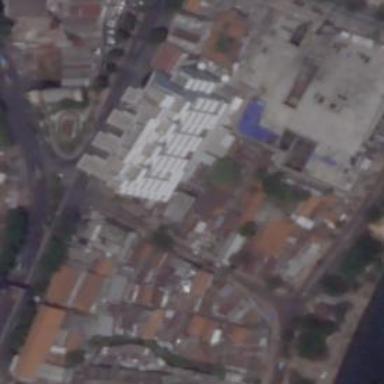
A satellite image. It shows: Commercial building.